Field crop: maize
Growth stage: 2
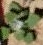
Species: chenopodium